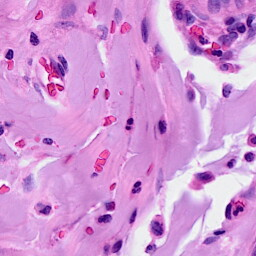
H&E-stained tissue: Breast